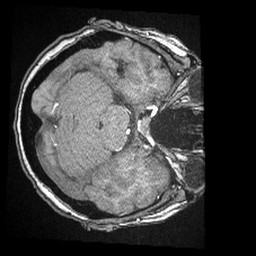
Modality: angio
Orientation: axial
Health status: ill
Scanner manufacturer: siemens
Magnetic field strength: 1.5 T
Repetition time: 0.026 s
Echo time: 0.007 s